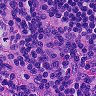
Metastatic tissue present: no